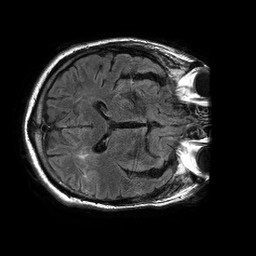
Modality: FLAIR
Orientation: axial
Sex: male
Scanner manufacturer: philips
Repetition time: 11 s
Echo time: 0.125 s